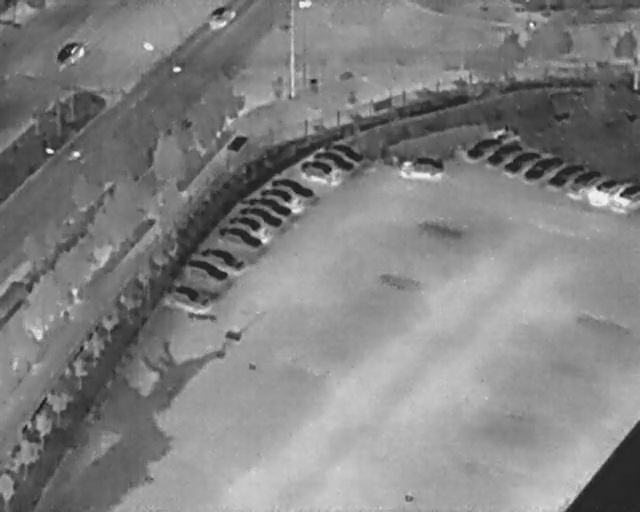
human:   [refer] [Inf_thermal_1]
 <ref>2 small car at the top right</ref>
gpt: <box>[[74, 25, 76, 32, 153], [77, 26, 80, 33, 145]]</box>

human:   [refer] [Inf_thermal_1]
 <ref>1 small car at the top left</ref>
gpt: <box>[[9, 6, 12, 13, 136]]</box>

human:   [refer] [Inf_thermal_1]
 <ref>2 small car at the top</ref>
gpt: <box>[[32, 0, 35, 6, 136], [53, 25, 54, 33, 22]]</box>

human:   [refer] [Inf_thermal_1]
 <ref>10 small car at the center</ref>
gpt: <box>[[31, 47, 33, 56, 22], [33, 45, 35, 54, 22], [36, 41, 38, 50, 22], [37, 39, 39, 46, 22], [39, 37, 41, 46, 22], [41, 34, 42, 44, 22], [41, 34, 44, 41, 22], [44, 31, 46, 40, 22], [47, 30, 50, 36, 17], [50, 27, 53, 35, 17]]</box>

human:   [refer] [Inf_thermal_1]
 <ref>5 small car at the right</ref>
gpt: <box>[[80, 27, 82, 35, 145], [83, 28, 85, 36, 145], [87, 29, 89, 37, 145], [89, 31, 92, 38, 145], [93, 33, 95, 40, 138]]</box>

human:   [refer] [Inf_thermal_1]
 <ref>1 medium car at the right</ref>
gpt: <box>[[95, 36, 100, 41, 2]]</box>